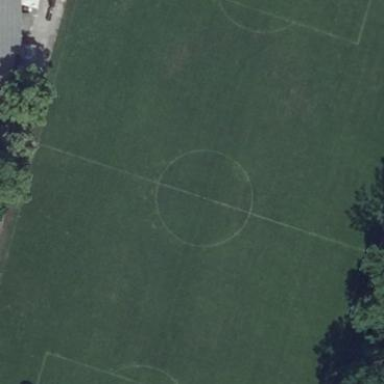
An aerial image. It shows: Soccer pitch for leisure land activities.